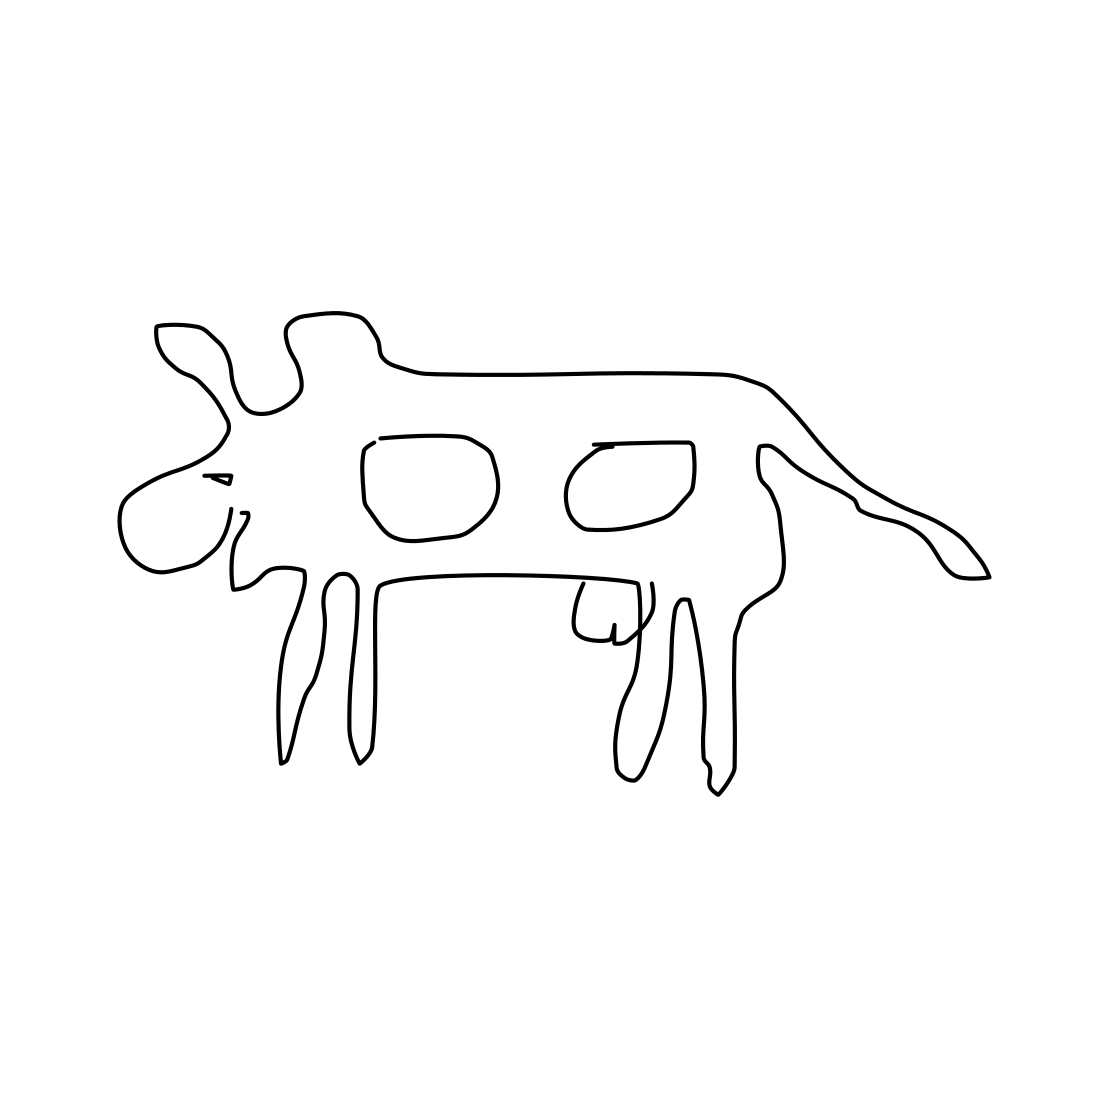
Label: cow